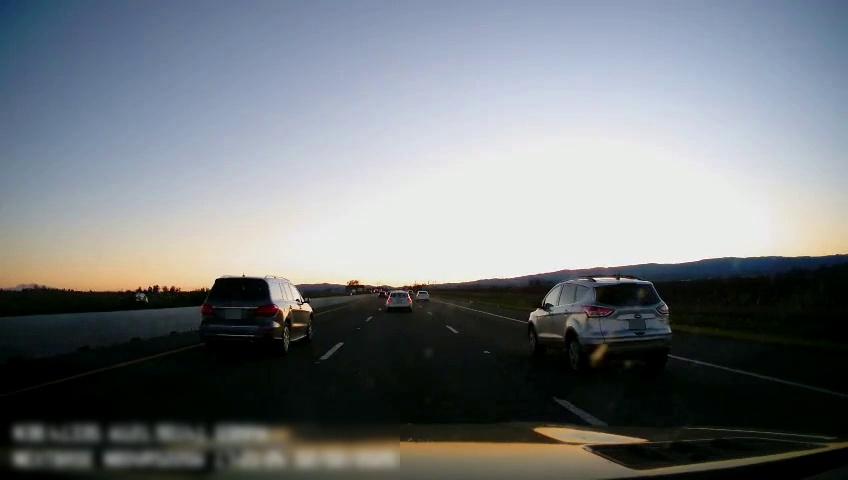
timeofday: Day
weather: Sunny
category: Drivable Space
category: Vehicles | Car
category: Vehicles | SUV
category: Vehicles | Car
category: Vehicles | Car
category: Vehicles | SUV
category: Lanes | Current Lane
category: Lanes | Current Lane
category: Lanes | Alternate Lane
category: Lanes | Alternate Lane